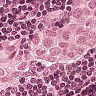
Metastatic tissue present: yes